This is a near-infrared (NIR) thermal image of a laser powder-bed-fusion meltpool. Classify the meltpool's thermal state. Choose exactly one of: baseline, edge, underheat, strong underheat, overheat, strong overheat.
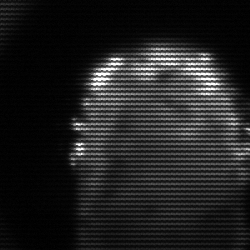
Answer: baseline